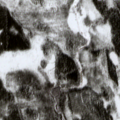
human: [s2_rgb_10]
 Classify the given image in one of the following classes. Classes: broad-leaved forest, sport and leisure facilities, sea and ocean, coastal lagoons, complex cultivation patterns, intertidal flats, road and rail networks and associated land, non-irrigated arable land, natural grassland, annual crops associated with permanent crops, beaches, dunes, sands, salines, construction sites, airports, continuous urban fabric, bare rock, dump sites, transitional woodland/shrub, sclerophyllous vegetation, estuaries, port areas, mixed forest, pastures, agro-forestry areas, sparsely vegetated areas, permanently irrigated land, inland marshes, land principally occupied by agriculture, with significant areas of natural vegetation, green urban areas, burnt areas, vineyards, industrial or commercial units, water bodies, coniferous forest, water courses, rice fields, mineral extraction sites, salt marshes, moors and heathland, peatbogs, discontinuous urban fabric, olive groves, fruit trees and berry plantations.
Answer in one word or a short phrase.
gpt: coniferous forest, mixed forest, transitional woodland/shrub, peatbogs